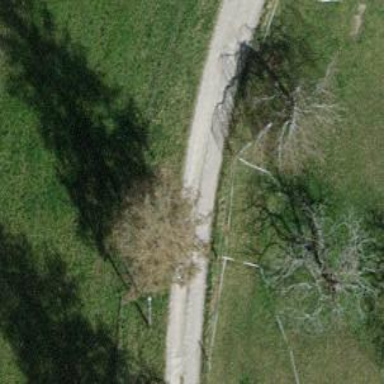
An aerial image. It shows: Broadleaved tree with lush leaves.